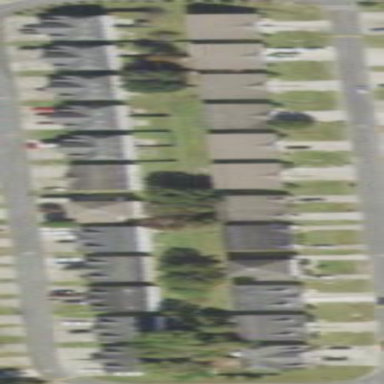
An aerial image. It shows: Residential area composed of single-family homes.